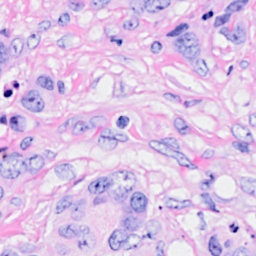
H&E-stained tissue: Breast